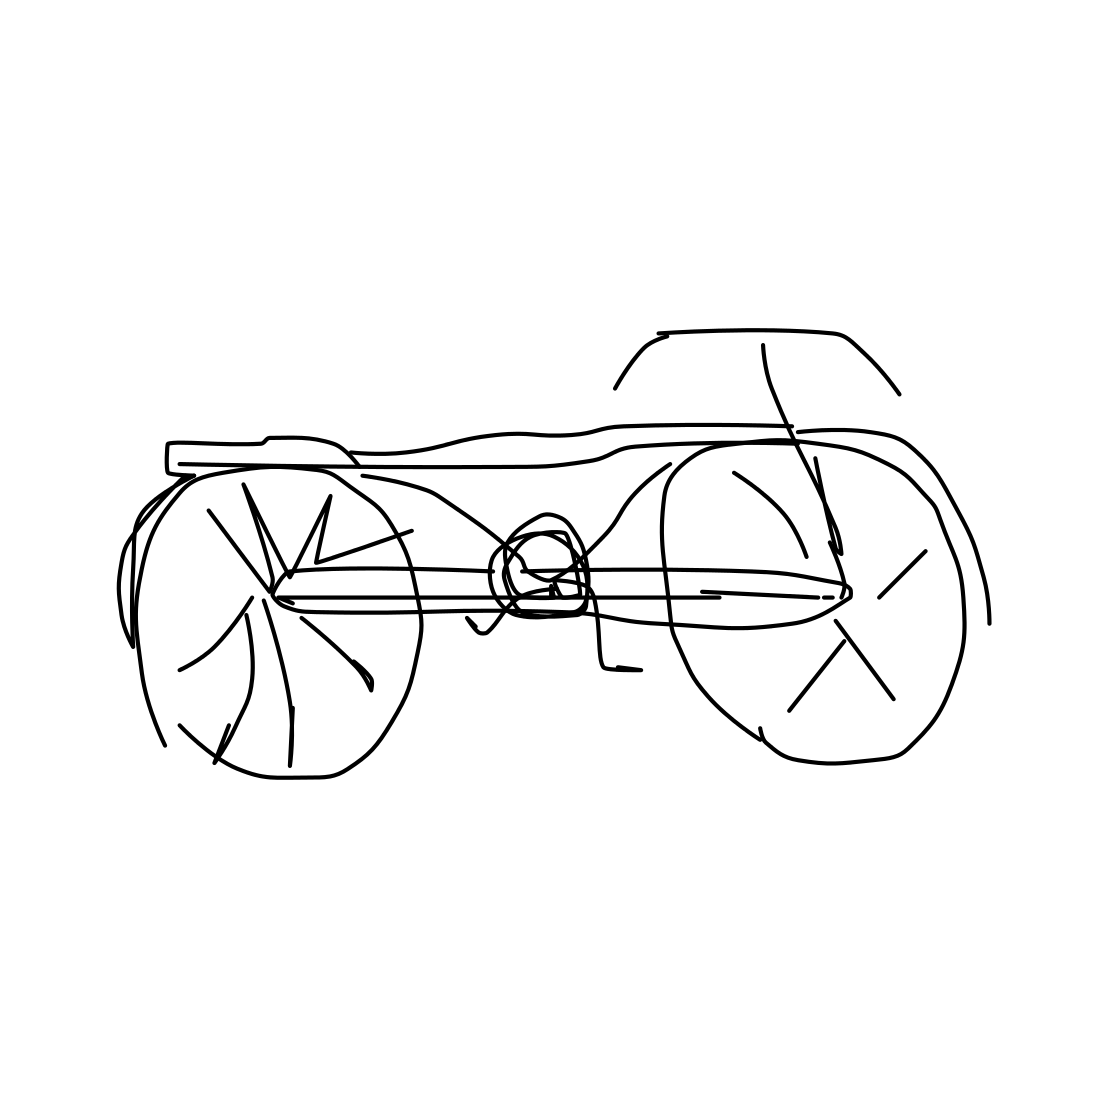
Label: bicycle